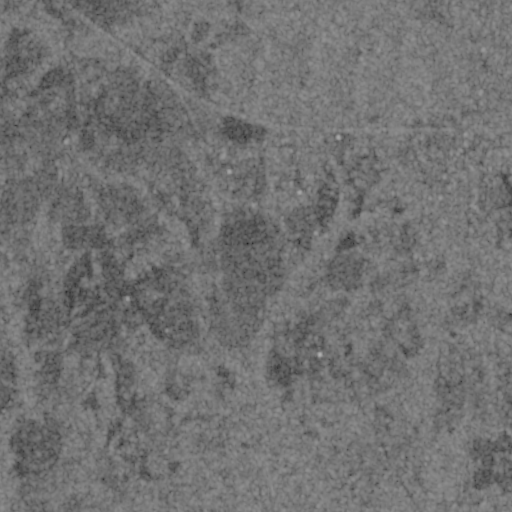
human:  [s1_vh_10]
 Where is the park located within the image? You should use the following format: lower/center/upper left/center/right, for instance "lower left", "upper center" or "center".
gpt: The park is located in the lower right of the image.
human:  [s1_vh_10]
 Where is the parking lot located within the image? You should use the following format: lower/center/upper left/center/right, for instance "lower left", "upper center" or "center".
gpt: There is no parking lot in the image.

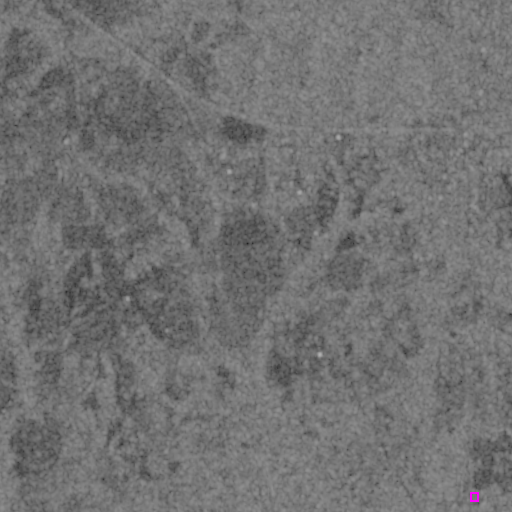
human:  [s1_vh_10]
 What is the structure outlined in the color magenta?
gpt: The structure outlined in magenta is a park.
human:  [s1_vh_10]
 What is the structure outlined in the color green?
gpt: There is no green outline.